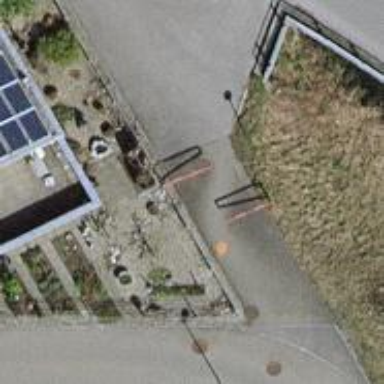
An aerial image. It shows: Bollard.